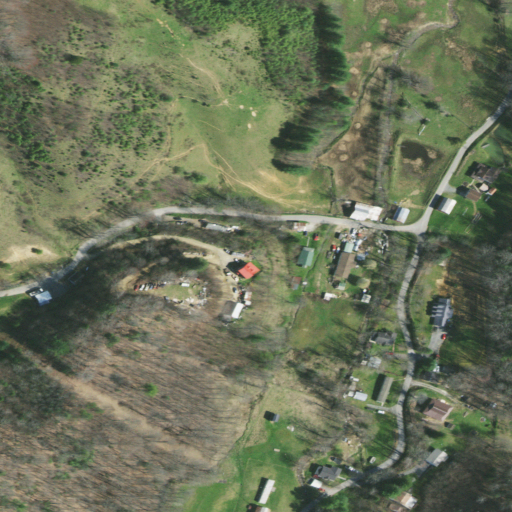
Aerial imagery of valley in Tennessee named Harrison Street Hollow containing pasture, deciduous forest, open development, mixed forest, low intensity development, and medium intensity development